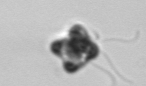
Label: Pyramimonas_longicauda